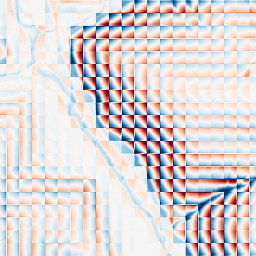
Category: wavelet
Decomposition family: wavelet_dwt
Decomposition parameters: wavelet: haar
level: 4
Upsampling method: quintic
Upsampling parameters: scale: 2
Upsampling scale: 2